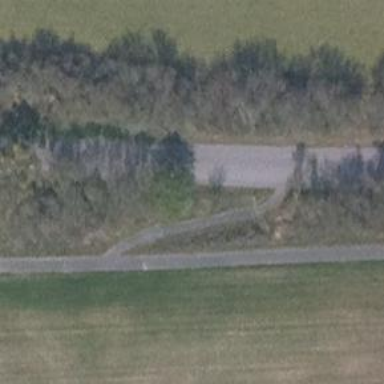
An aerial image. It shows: Asphalt path with smooth surface grade of grade1.